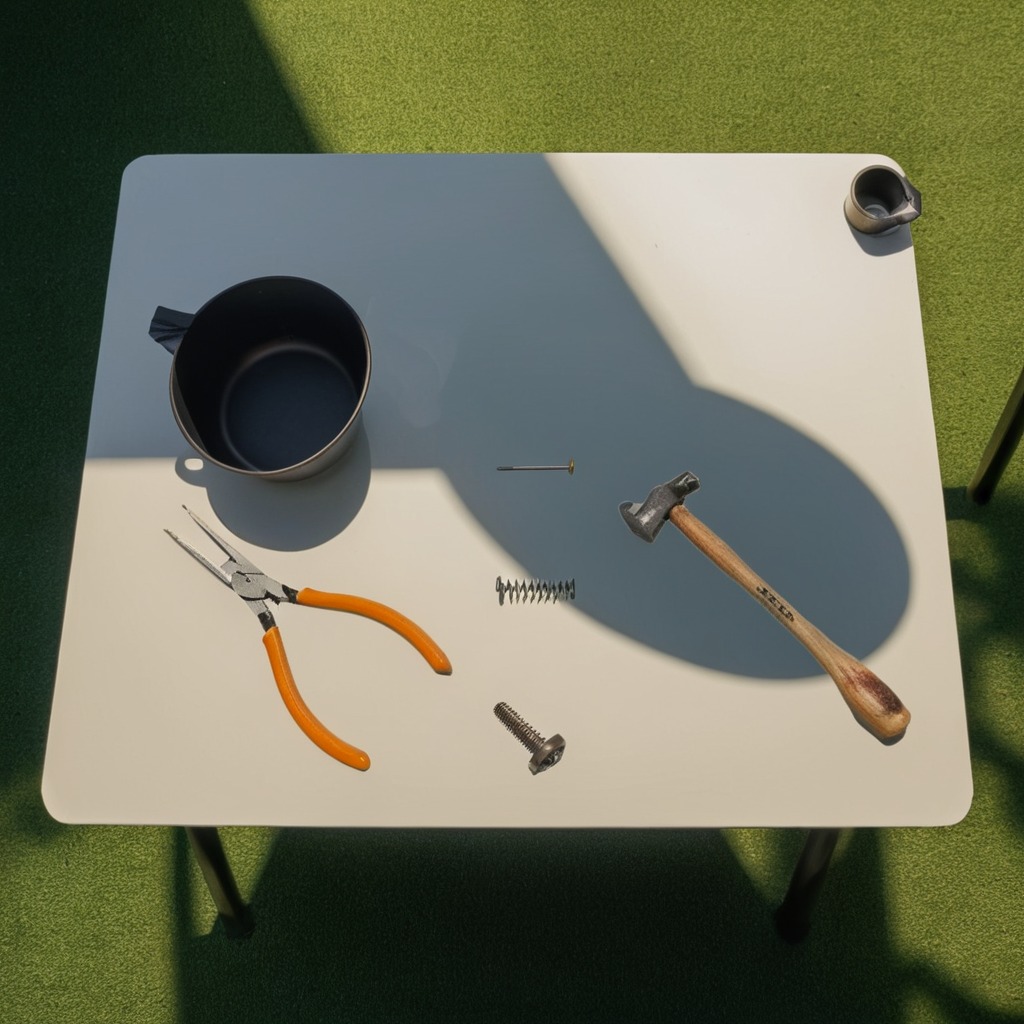
A hammer, an iron nail, a metal machine screw, a coiled metal spring, and a pair of pliers are lying on the table.